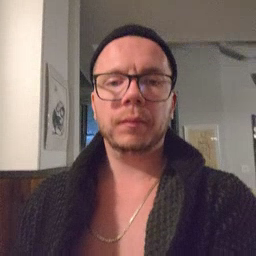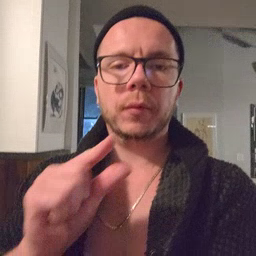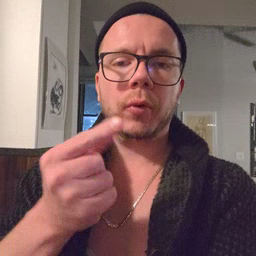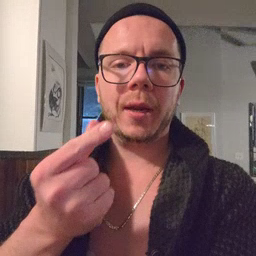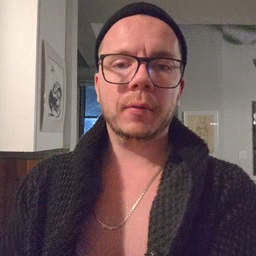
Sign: green